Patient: sex F, age 36
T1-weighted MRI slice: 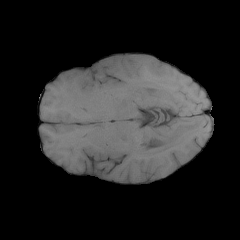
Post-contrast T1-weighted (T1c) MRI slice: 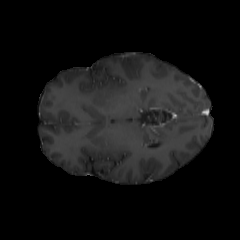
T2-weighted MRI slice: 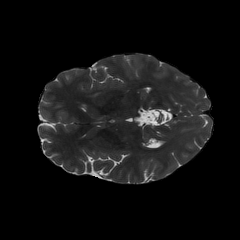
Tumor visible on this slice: no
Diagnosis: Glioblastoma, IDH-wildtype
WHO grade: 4